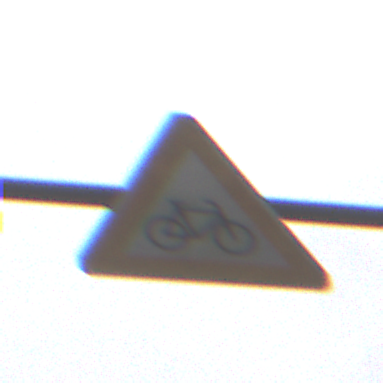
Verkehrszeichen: RadverkehrLinks
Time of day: MorningAfternoon
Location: Outdoor (Nature)
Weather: Overcast
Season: Autumn
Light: Natural